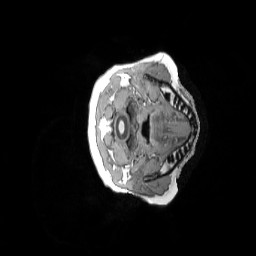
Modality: T1w
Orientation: axial
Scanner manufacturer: siemens
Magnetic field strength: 3 T
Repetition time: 2.3 s
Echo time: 0.0033 s